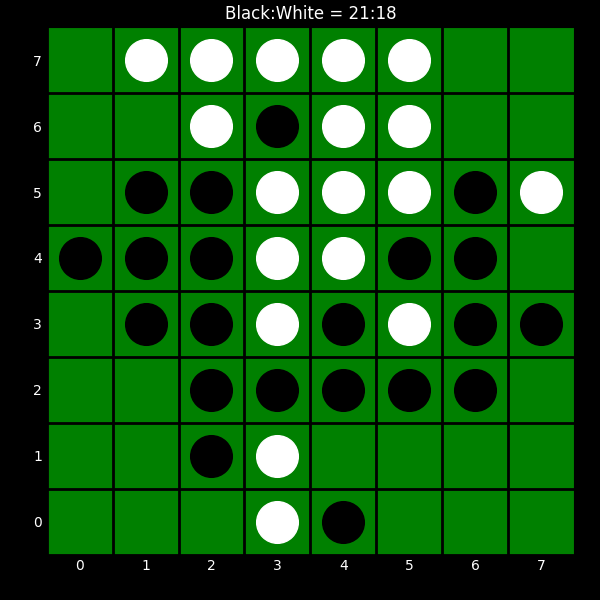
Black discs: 21
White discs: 18